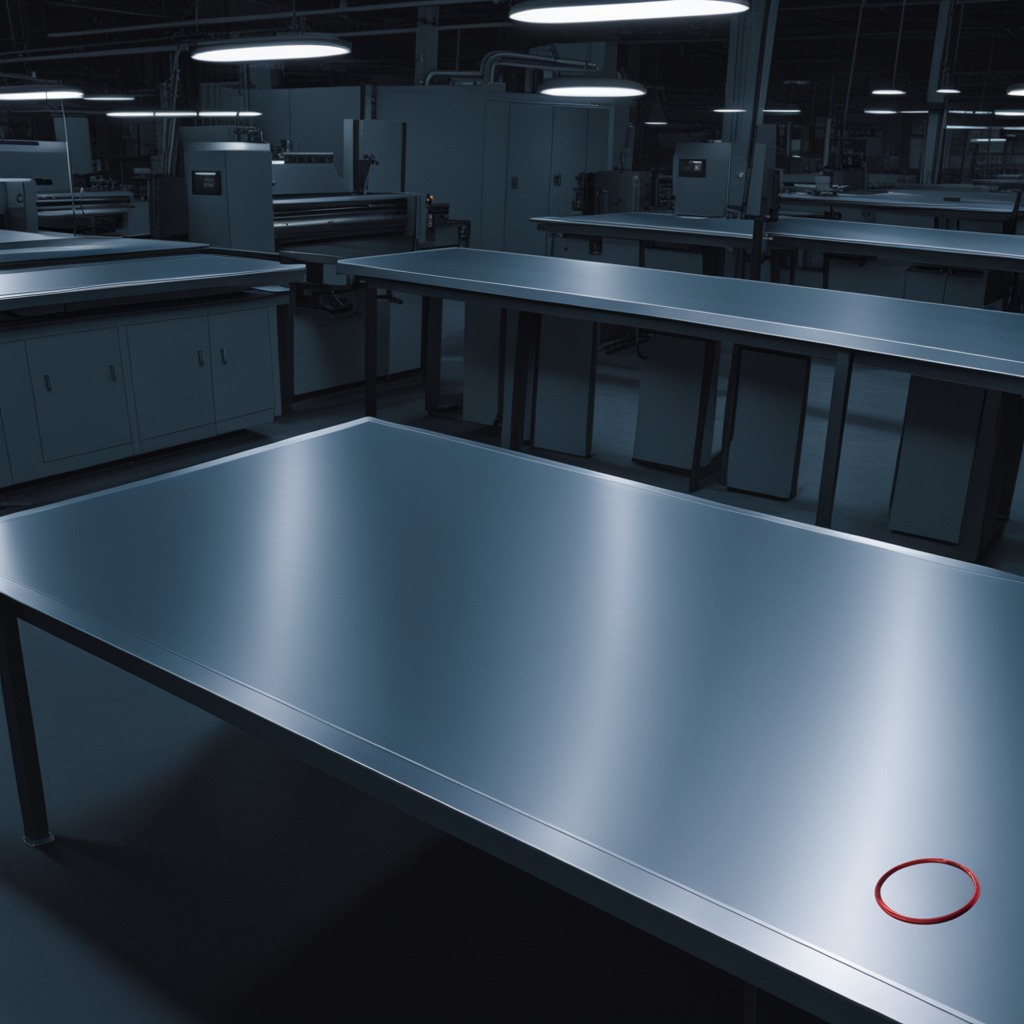
A rubber O-ring is lying on the tabletop in the basement in the evening.